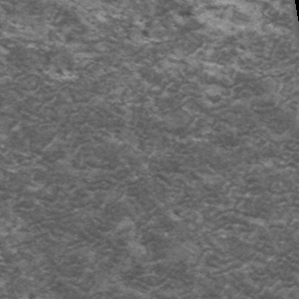
Label: frost